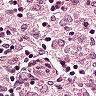
Metastatic tissue present: no